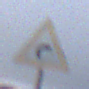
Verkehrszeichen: KurveRechts
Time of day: SunriseSunset
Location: Outdoor (Nature)
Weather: Overcast
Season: NotSpecified
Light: Natural